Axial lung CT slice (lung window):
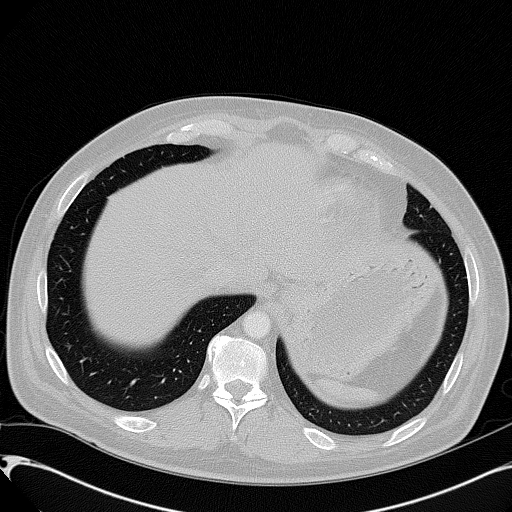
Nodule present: no